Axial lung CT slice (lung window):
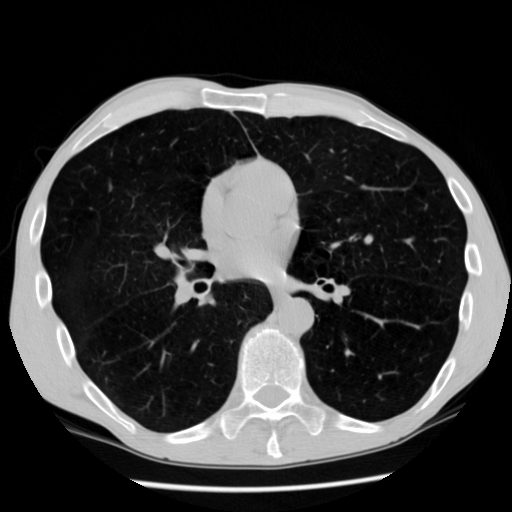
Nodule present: no